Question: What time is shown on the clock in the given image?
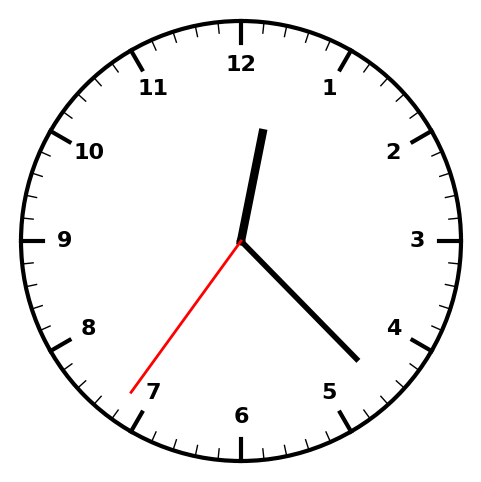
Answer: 12:22:36